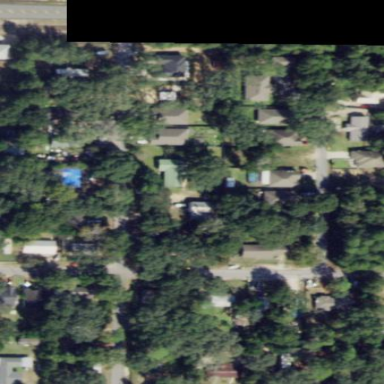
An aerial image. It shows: This residential area consists of single-family homes.